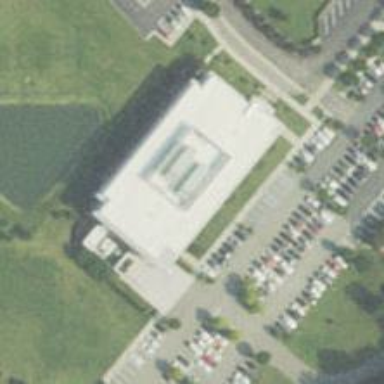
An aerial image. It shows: Commercial building.